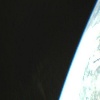
Label: space